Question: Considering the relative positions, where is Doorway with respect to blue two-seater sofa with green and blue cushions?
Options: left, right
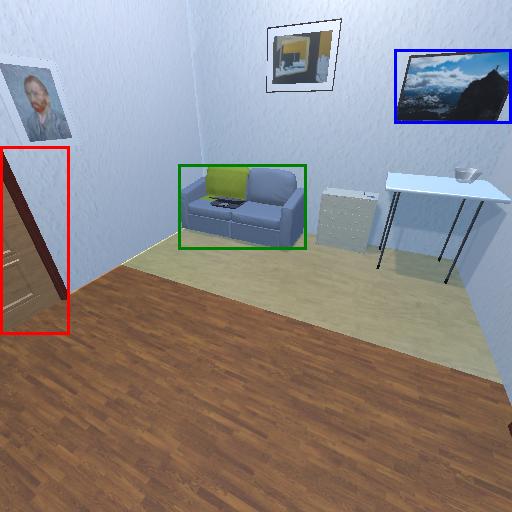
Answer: left